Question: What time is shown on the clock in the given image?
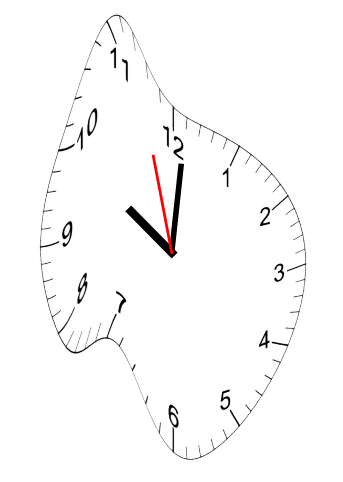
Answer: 10:00:57